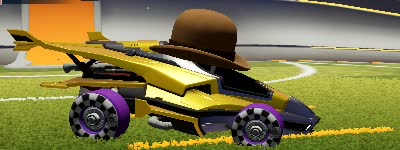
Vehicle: aftershock